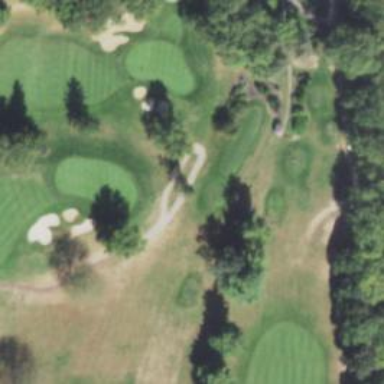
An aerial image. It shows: Path for both road and golf.